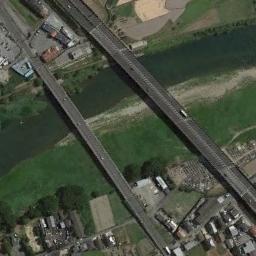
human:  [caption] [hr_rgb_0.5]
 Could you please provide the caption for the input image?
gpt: A bridge connects the land on both sides of the slender river  The river is lined with long green river banks  There are many residential areas and green farmland on the land .

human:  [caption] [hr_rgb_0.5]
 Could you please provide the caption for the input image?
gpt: There is a white sign on the bridge .

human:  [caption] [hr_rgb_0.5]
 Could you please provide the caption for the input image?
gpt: There are two bridges over the water and grass between many buildings .

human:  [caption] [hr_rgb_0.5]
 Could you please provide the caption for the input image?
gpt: Two bridges built on a dark green river and the flood bed of the river while some buildings on both sides of the river .

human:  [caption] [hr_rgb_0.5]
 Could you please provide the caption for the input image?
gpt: There are many buildings beside the bridge .